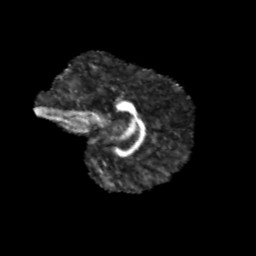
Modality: FA
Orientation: sagittal
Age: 12
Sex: male
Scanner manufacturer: siemens
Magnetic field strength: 3 T
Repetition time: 3.8 s
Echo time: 0.07 s